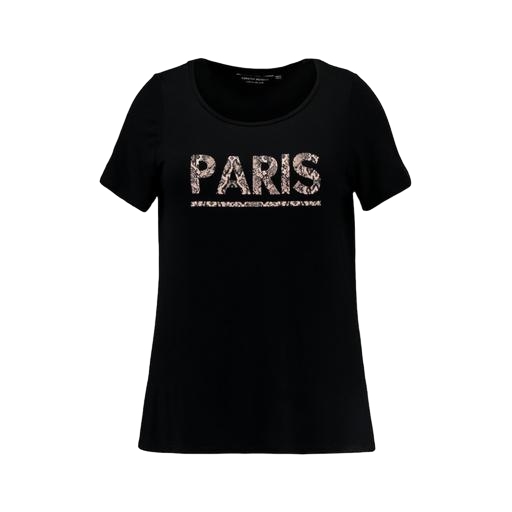
black plus size printed t-shirt only macy, black paris print shirt, la vie paris motif tee, white background